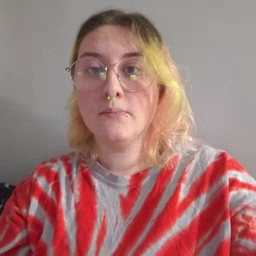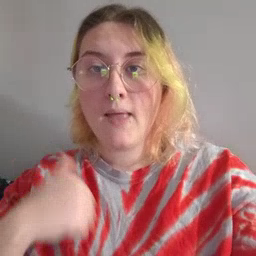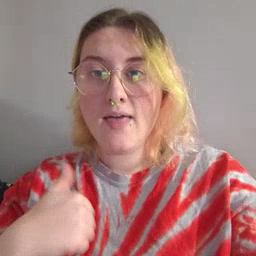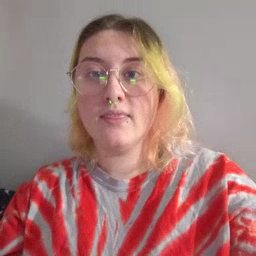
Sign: bath